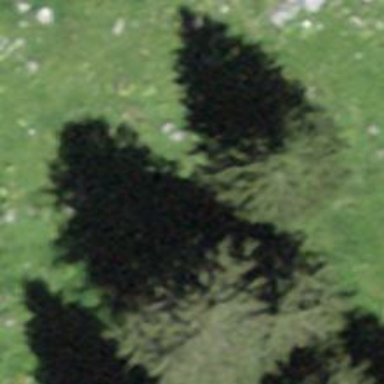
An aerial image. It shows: Needle-leaved tree in nature.